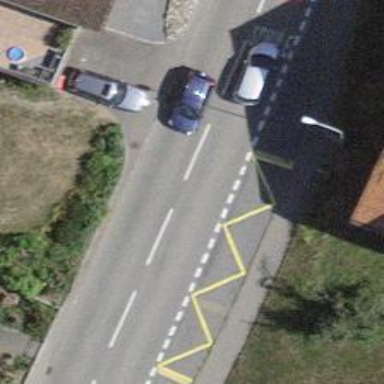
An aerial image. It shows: Bus stop with stop position for public transport.